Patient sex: M
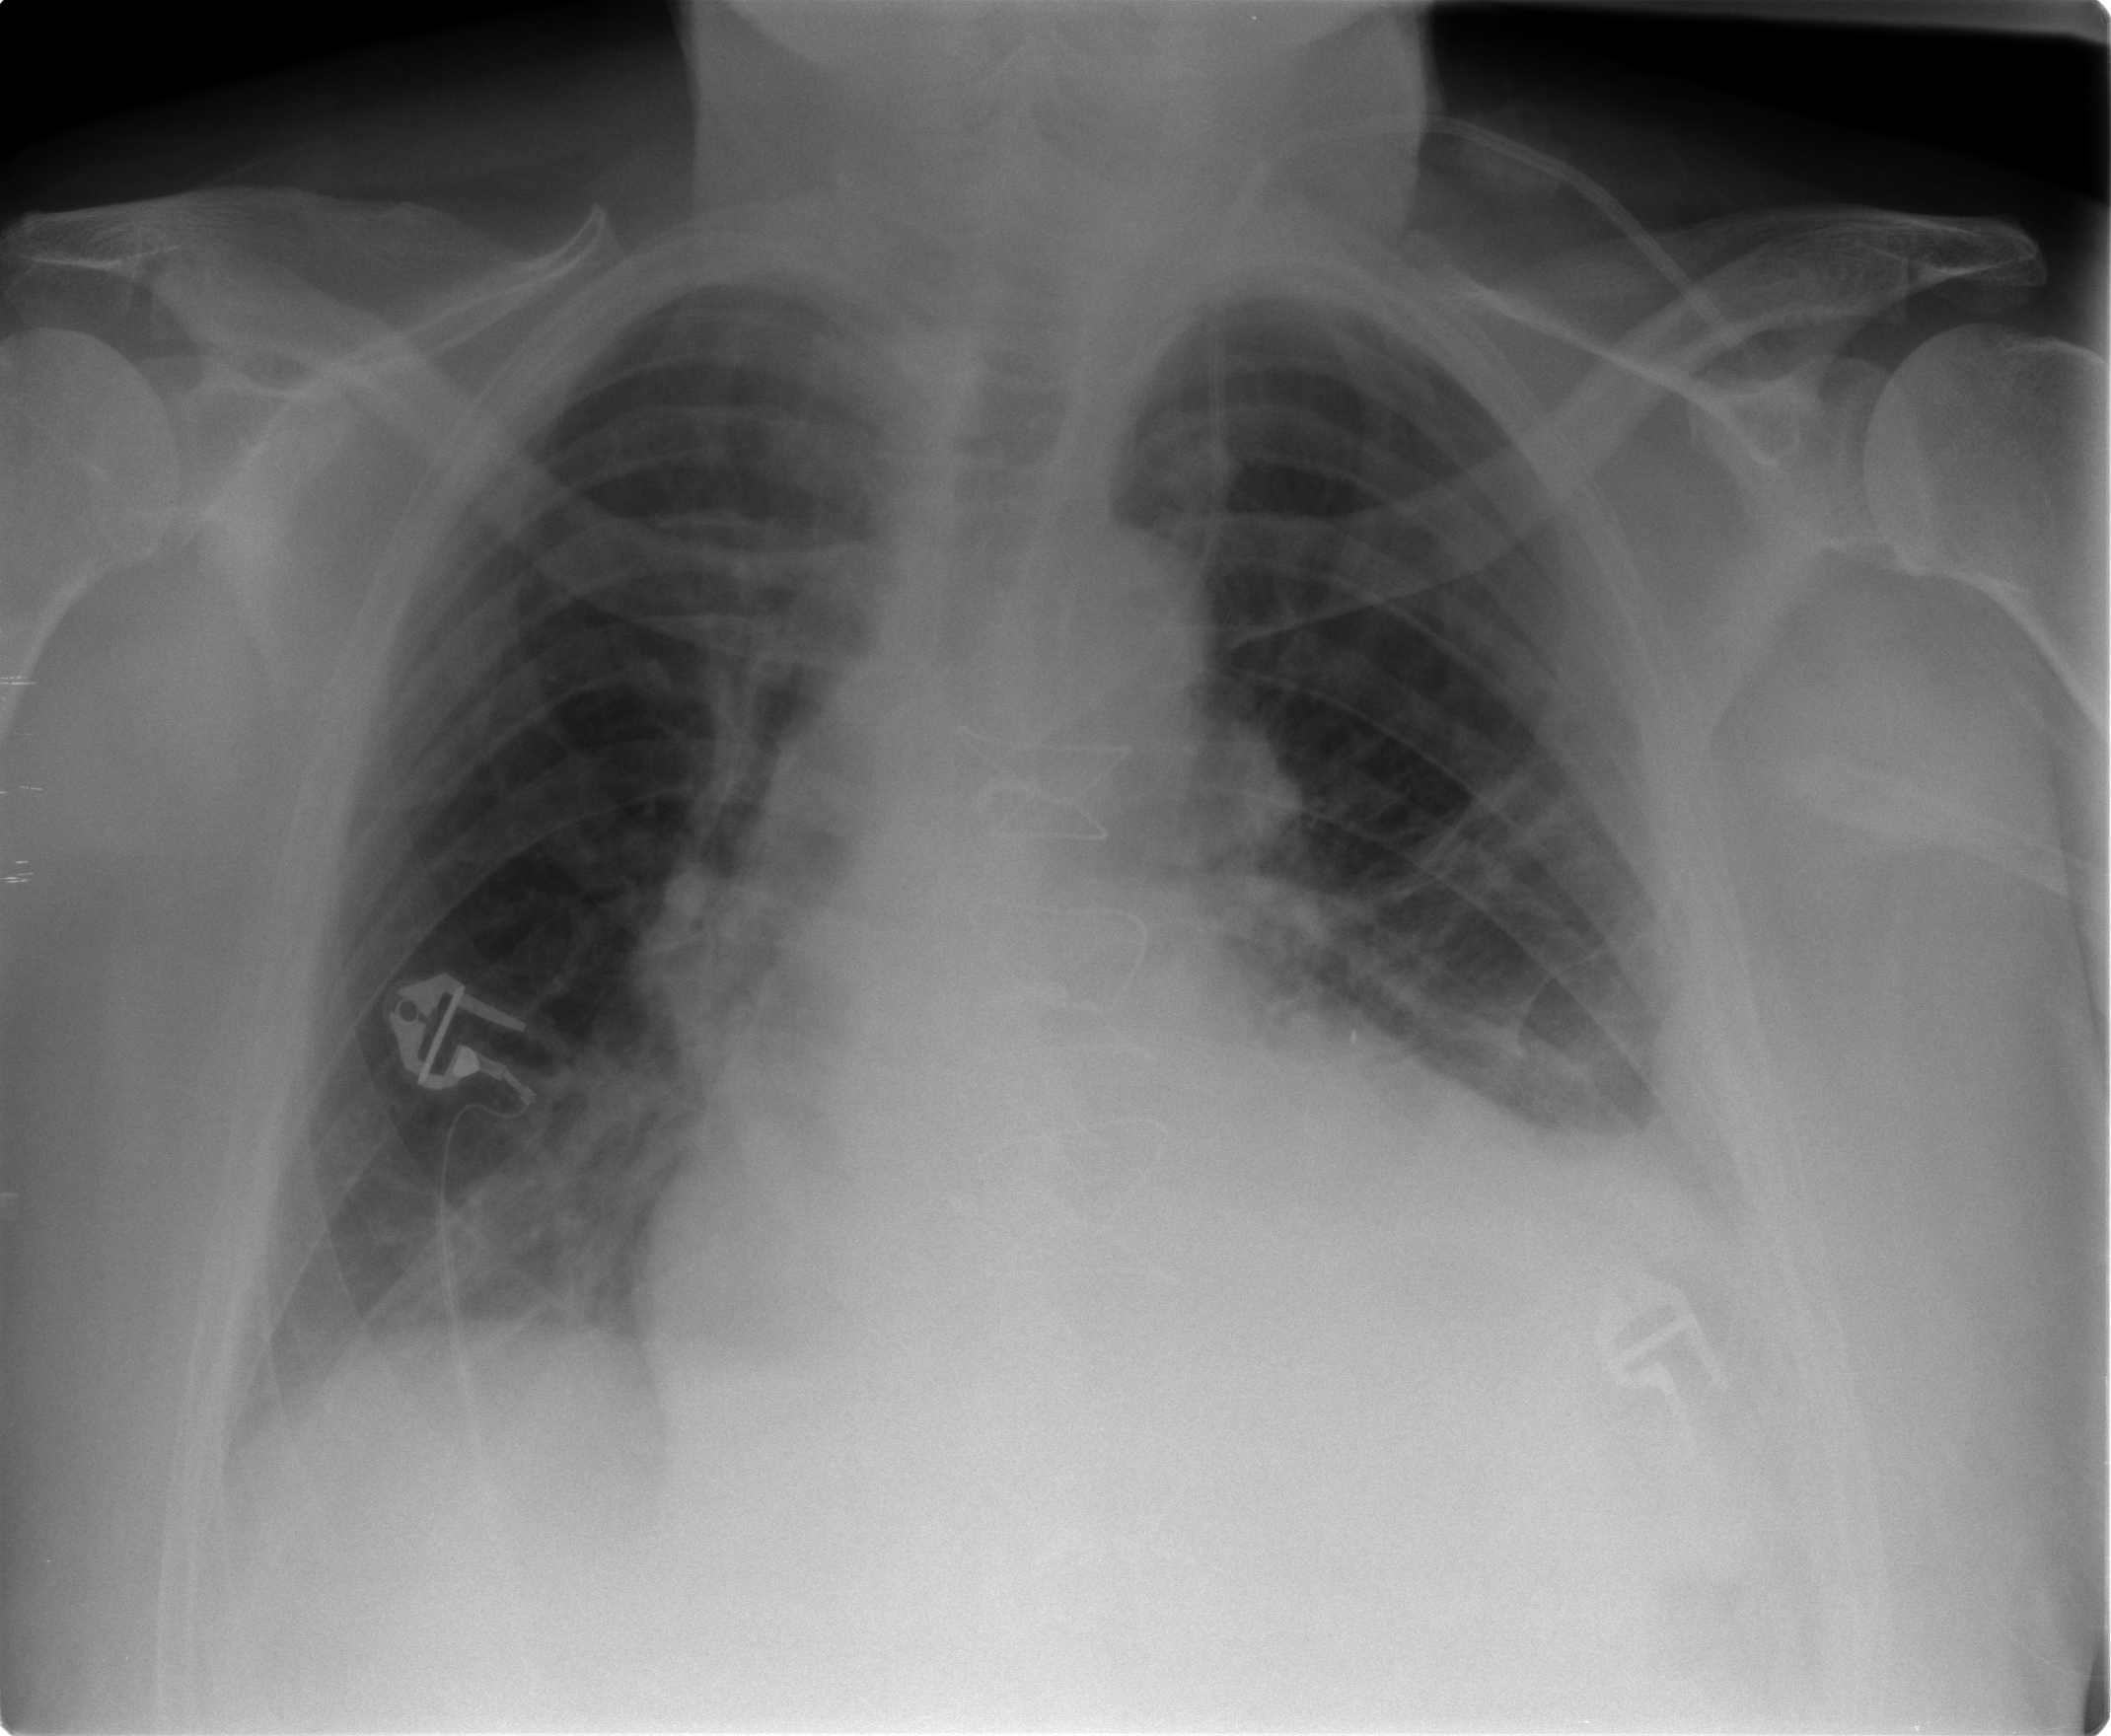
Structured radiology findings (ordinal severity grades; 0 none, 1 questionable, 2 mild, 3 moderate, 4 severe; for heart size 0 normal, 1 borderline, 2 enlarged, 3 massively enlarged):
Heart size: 2
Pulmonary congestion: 2
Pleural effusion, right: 1
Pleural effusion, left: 2
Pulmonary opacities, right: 0
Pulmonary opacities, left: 0
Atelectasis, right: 2
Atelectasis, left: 2